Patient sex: M
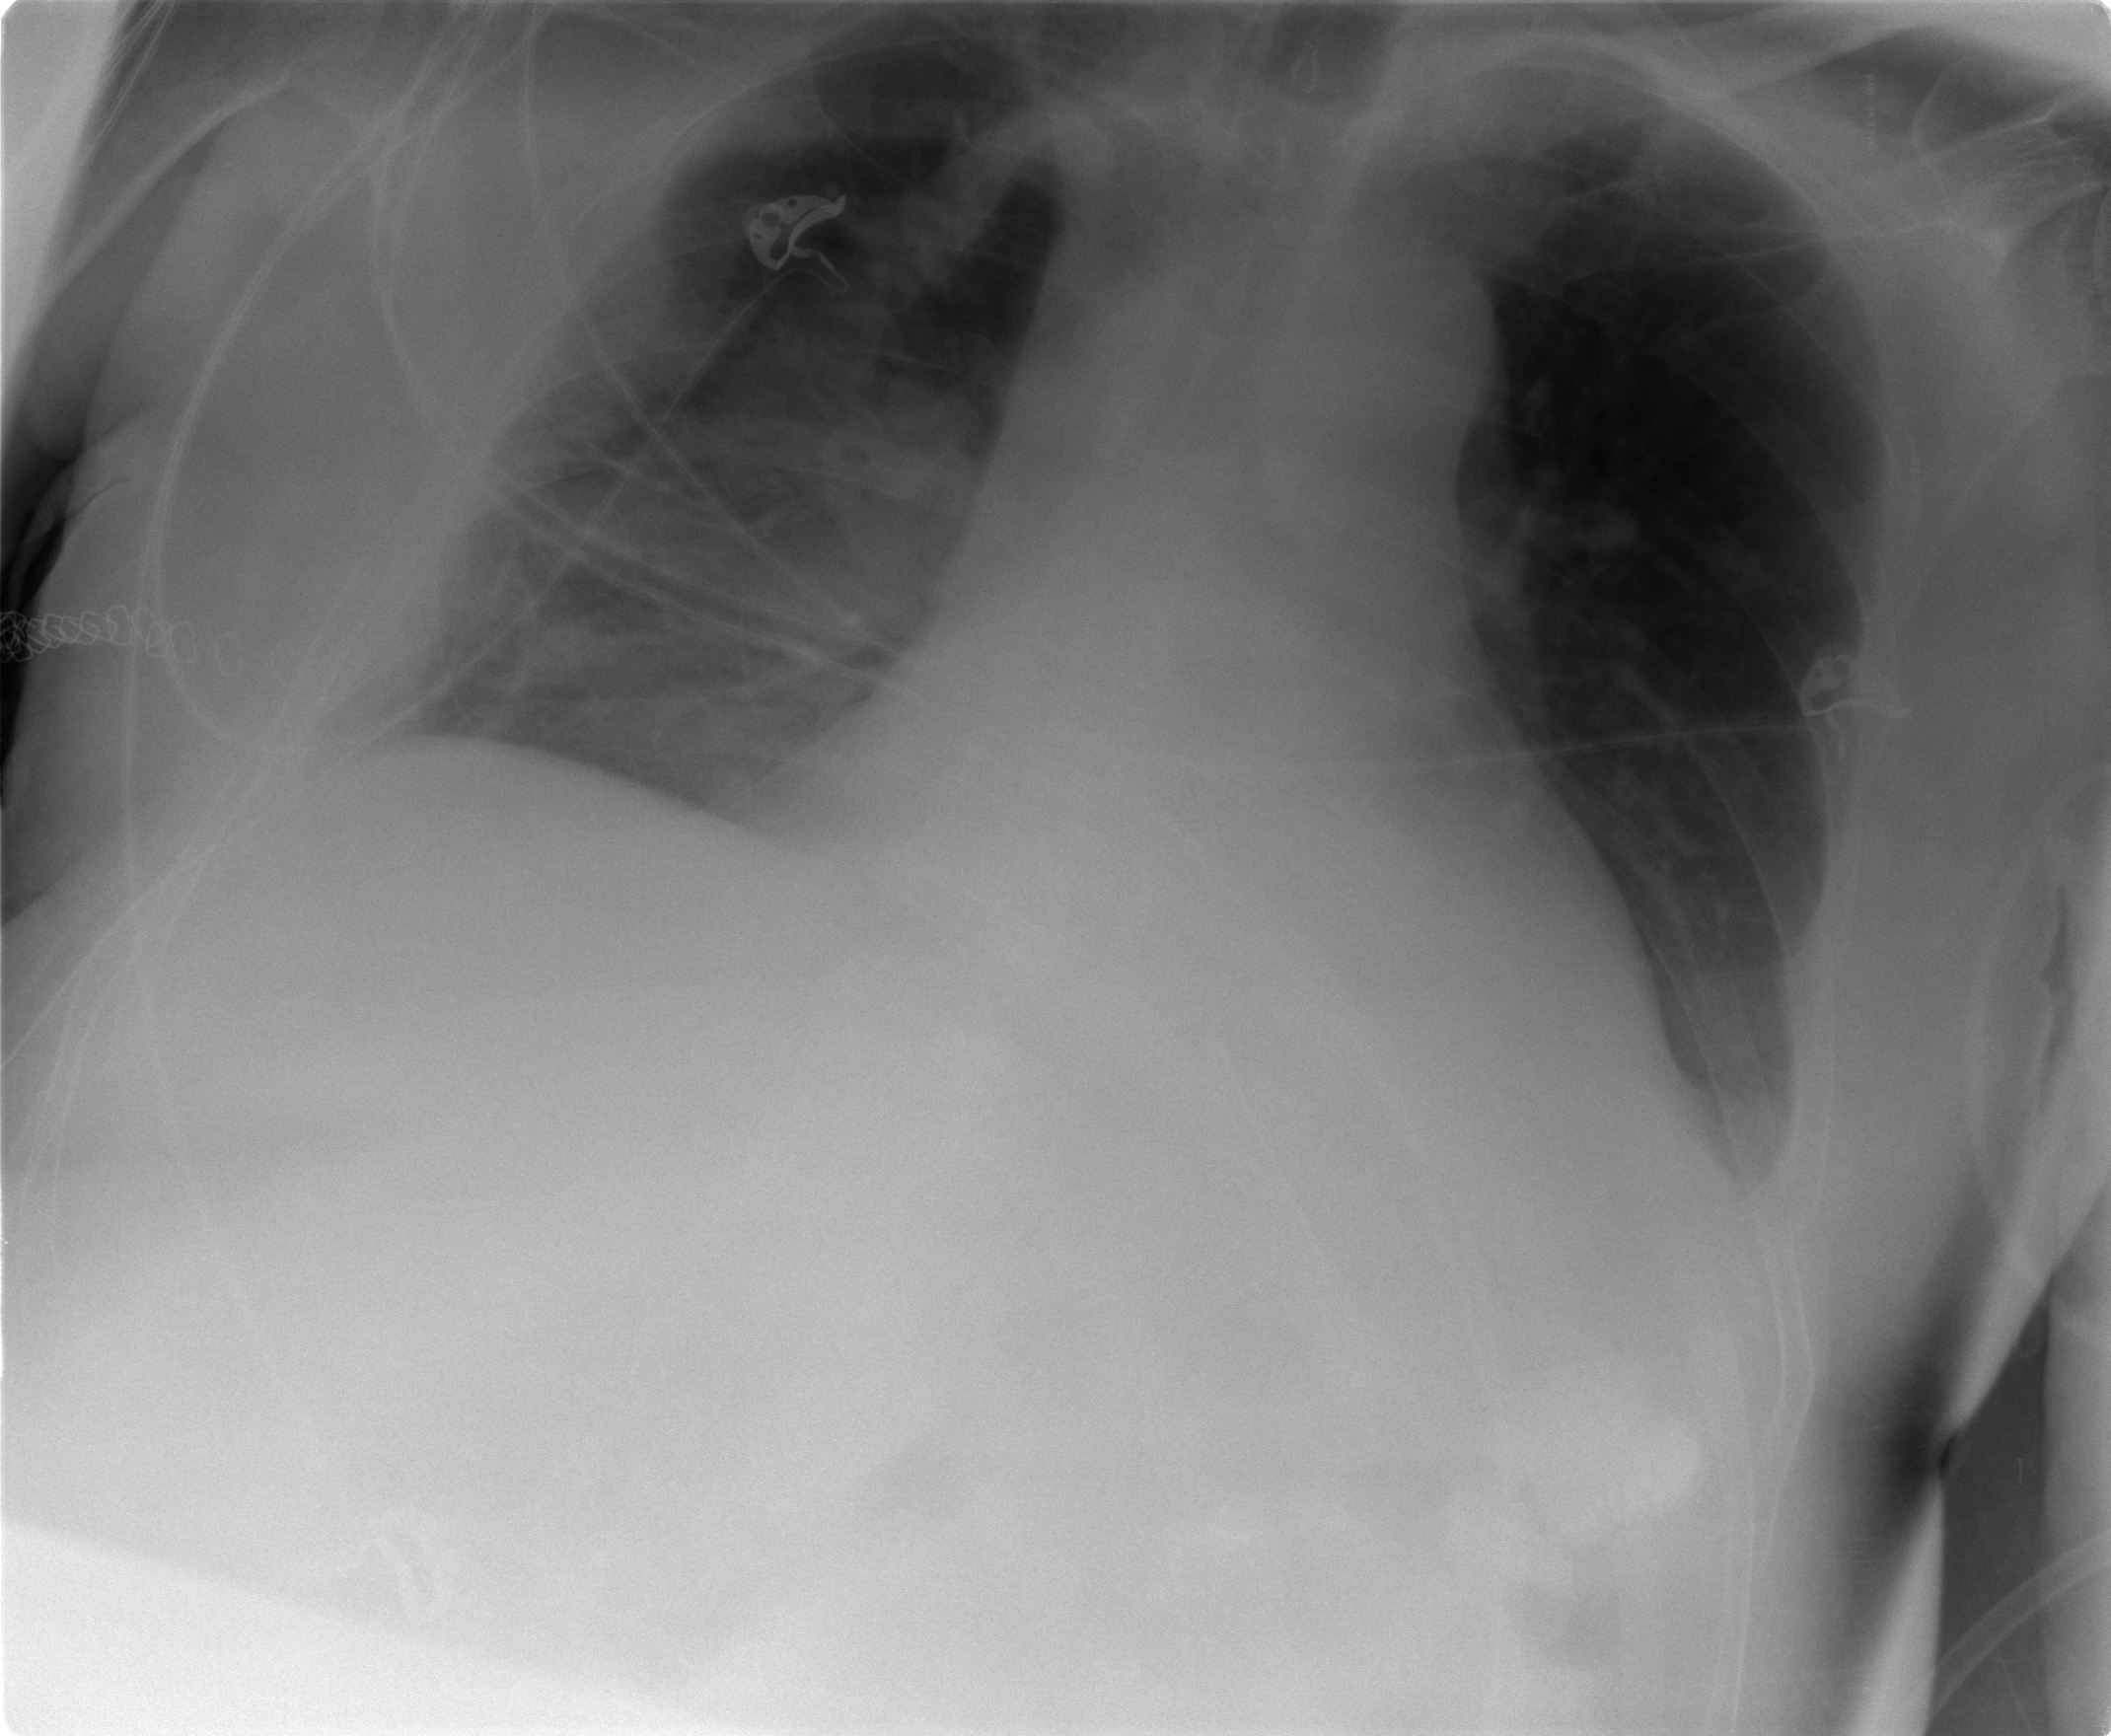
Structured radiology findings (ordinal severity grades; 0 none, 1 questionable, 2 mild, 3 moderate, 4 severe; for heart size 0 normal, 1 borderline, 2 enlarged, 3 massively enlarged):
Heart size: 1
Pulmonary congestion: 3
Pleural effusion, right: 1
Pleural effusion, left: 2
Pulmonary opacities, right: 2
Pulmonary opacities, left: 0
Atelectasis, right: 3
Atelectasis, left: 0